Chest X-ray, AP view. Patient: 61 years old, sex M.
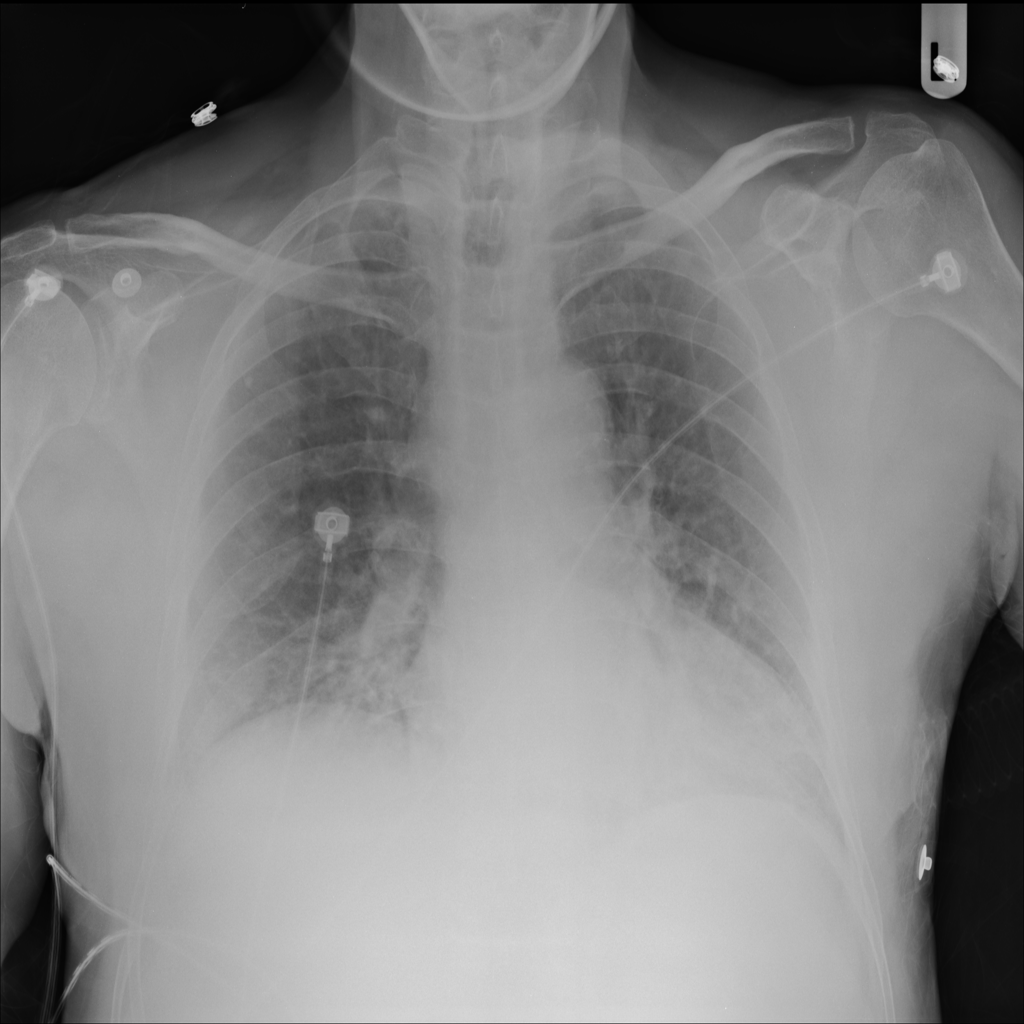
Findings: No Finding